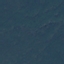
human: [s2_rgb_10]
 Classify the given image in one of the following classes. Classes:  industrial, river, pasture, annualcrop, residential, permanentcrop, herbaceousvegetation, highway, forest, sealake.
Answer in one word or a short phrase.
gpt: Forest